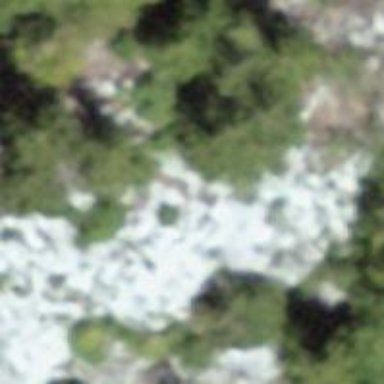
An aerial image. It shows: Cliff in nature.